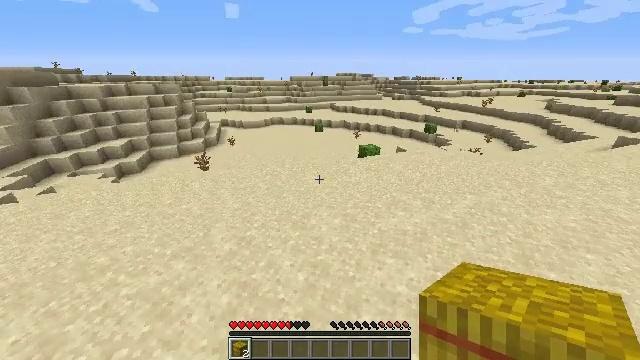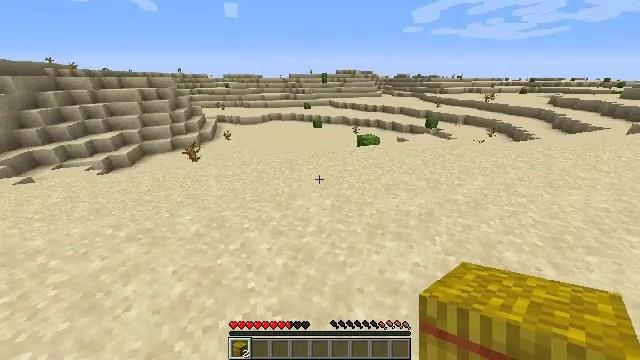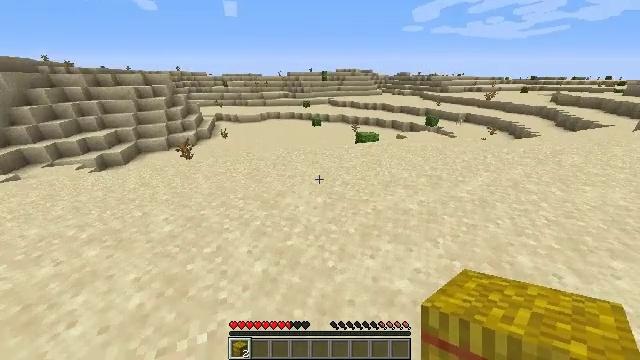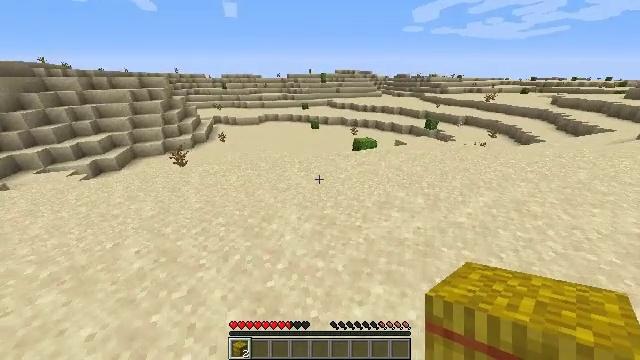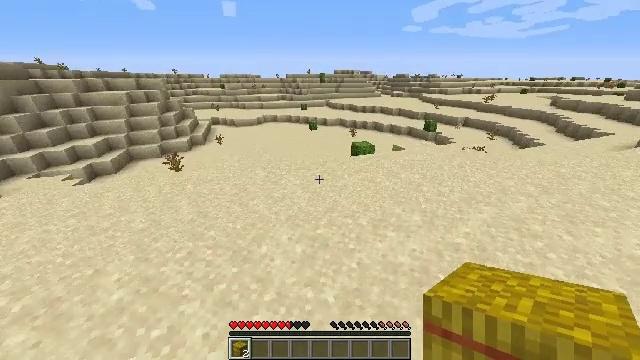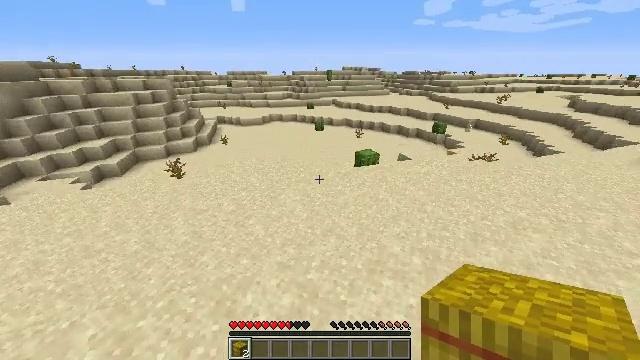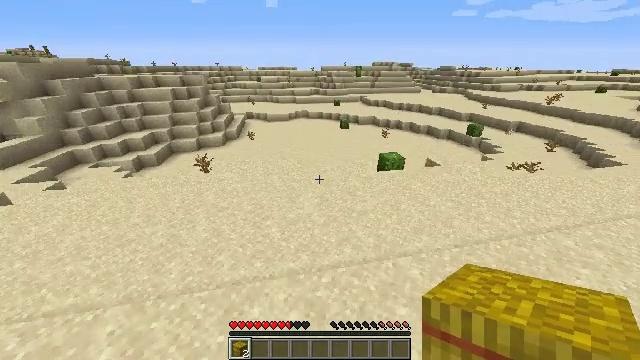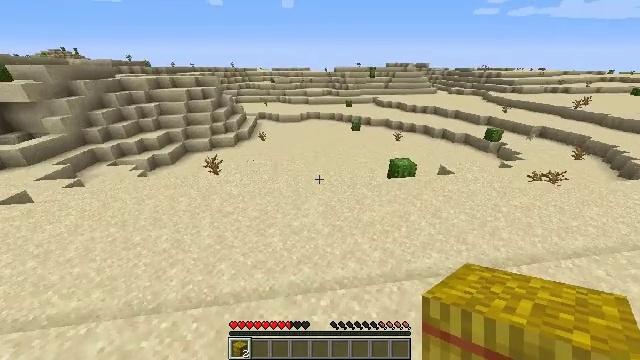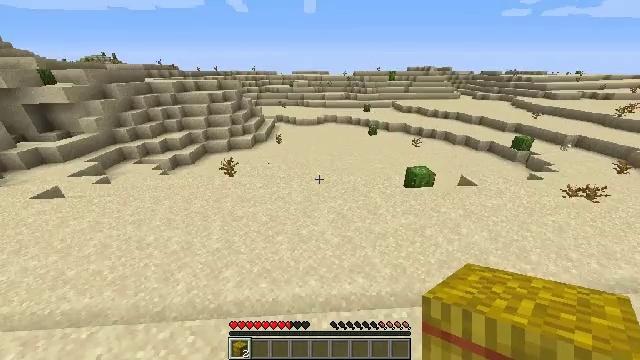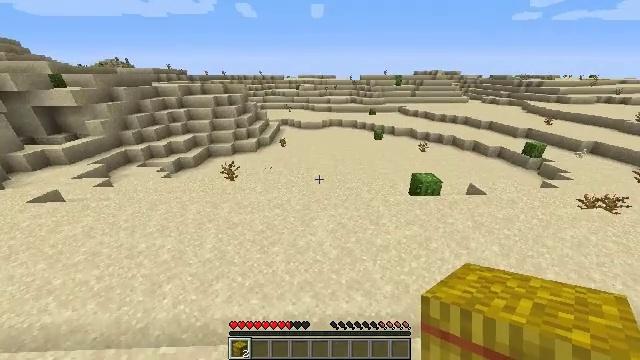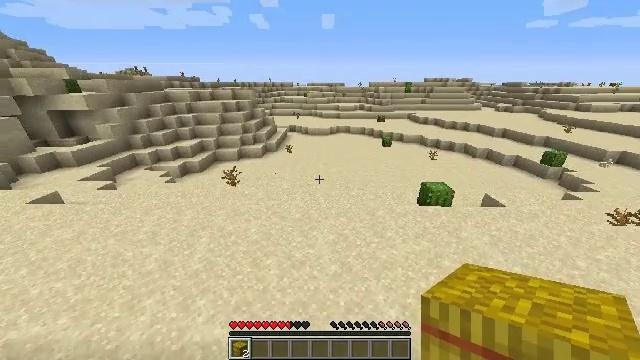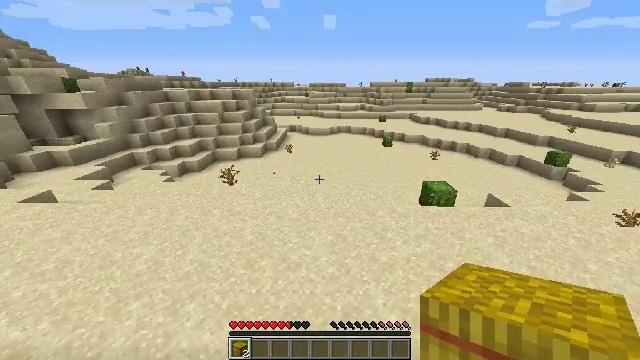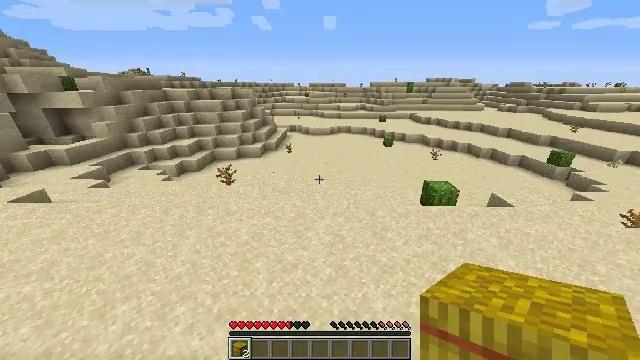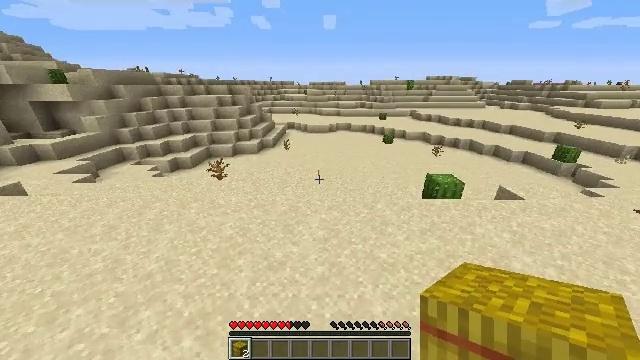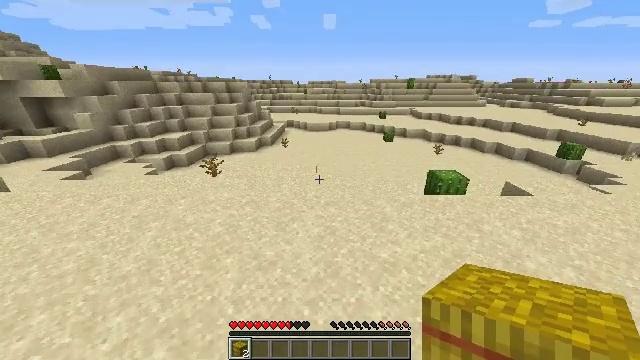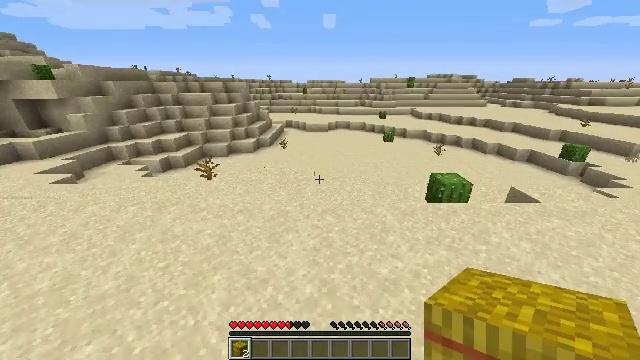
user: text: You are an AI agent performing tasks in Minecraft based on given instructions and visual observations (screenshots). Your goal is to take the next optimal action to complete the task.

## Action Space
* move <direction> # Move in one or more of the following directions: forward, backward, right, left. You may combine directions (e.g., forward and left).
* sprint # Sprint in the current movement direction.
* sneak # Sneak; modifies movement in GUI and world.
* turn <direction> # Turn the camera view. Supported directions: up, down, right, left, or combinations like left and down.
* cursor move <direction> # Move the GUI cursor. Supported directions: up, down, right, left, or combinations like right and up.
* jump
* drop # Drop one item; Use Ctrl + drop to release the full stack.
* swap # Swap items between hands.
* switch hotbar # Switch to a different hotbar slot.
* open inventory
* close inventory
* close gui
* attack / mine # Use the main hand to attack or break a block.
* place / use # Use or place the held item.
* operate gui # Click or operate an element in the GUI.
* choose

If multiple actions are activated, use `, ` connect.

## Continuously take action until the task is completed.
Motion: motion action
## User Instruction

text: Remove a hay block from the inventory.
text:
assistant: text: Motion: move forward and move right, jump
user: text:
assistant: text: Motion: move forward and move right, jump
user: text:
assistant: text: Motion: move forward and move right, jump
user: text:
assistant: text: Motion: move forward, jump
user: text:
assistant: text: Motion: move forward, turn left and down, jump
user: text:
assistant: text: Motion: move forward, turn left and down, jump
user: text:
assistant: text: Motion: move forward, turn left, jump
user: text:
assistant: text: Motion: move forward, turn left, jump
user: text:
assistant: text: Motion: move forward, turn left, jump
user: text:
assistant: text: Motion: move forward, turn left and up, jump
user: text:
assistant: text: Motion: move forward, jump
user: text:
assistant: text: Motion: move forward, jump
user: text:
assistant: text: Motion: move forward, jump
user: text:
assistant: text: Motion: move forward, sprint, jump
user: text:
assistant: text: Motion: move forward, sprint, jump
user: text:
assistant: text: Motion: move forward, sprint, jump
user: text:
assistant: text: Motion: move forward, sprint, jump
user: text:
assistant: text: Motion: move forward, sprint, turn left and down, jump
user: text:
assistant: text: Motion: move forward, sprint, turn left, jump
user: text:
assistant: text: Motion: move forward, sprint, turn left, jump
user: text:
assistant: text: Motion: move forward, sprint, turn left, jump
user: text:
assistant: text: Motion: move forward, sprint, jump
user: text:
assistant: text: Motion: move forward, sprint, jump
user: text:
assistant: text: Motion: move forward, sprint, jump
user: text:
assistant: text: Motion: move forward, sprint, jump
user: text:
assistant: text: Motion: move forward, sprint, jump
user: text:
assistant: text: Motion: move forward, sprint, jump
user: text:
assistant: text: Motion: move forward, sprint, jump
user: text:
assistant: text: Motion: move forward, sprint, jump
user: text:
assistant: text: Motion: move forward, sprint, jump